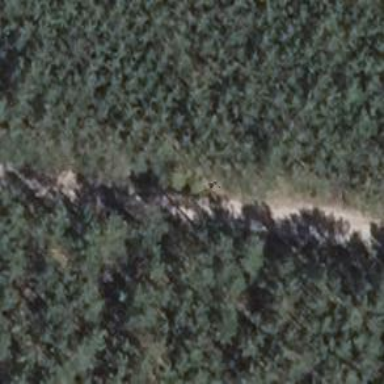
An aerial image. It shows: Sandy track road with grade4 tracktype.